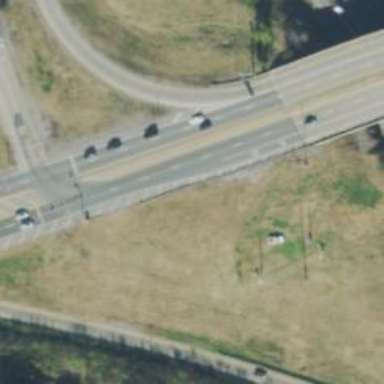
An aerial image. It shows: Trunk highway with expressway features.